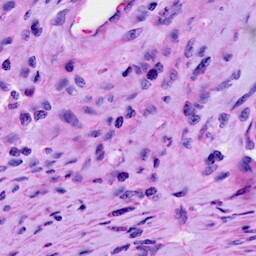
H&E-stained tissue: Cervix